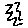
Label: zigzag